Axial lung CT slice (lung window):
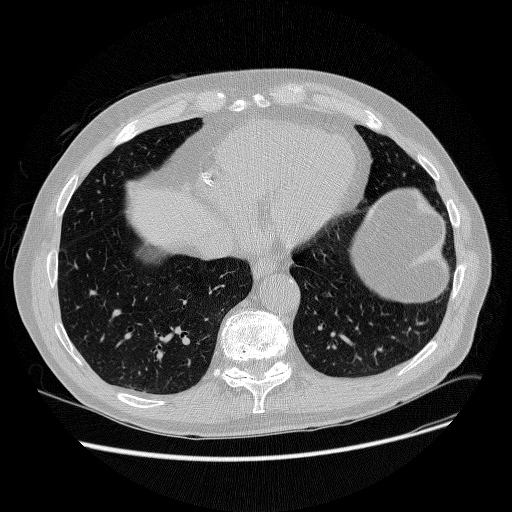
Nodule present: no